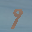
Label: 9